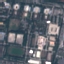
Label: Industrial